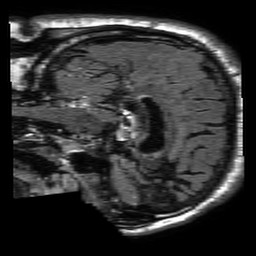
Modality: FLAIR
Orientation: sagittal
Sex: male
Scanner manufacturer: philips
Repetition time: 11 s
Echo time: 0.125 s